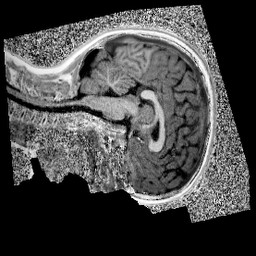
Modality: UNIT1
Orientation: sagittal
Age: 10
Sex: male
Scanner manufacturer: siemens
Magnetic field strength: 3 T
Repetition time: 4 s
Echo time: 0.00299 s